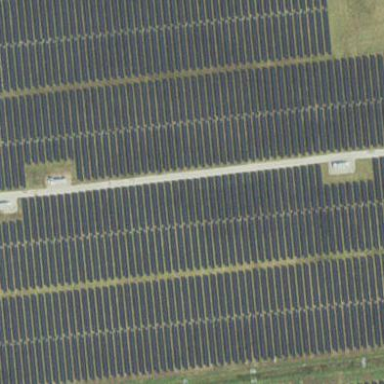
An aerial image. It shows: Solar photovoltaic panel generator.